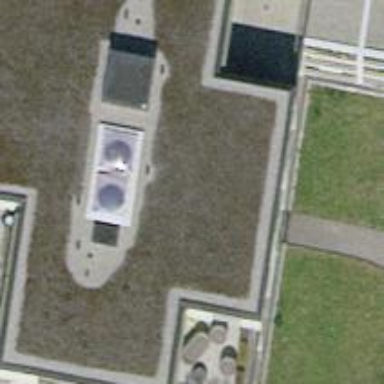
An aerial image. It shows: Flat-roofed apartment building.